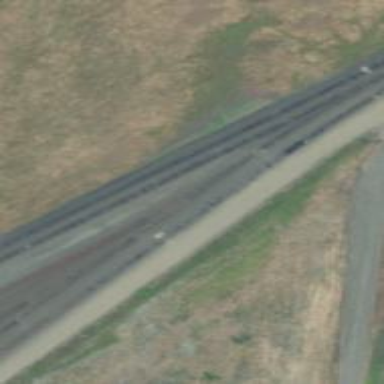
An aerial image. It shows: Railway track.